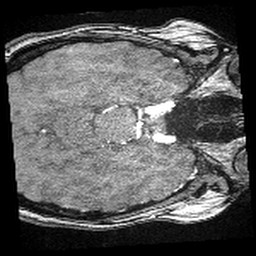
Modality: angio
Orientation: axial
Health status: ill
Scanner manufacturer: siemens
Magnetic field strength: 3 T
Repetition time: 0.022 s
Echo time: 0.00401 s